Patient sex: M
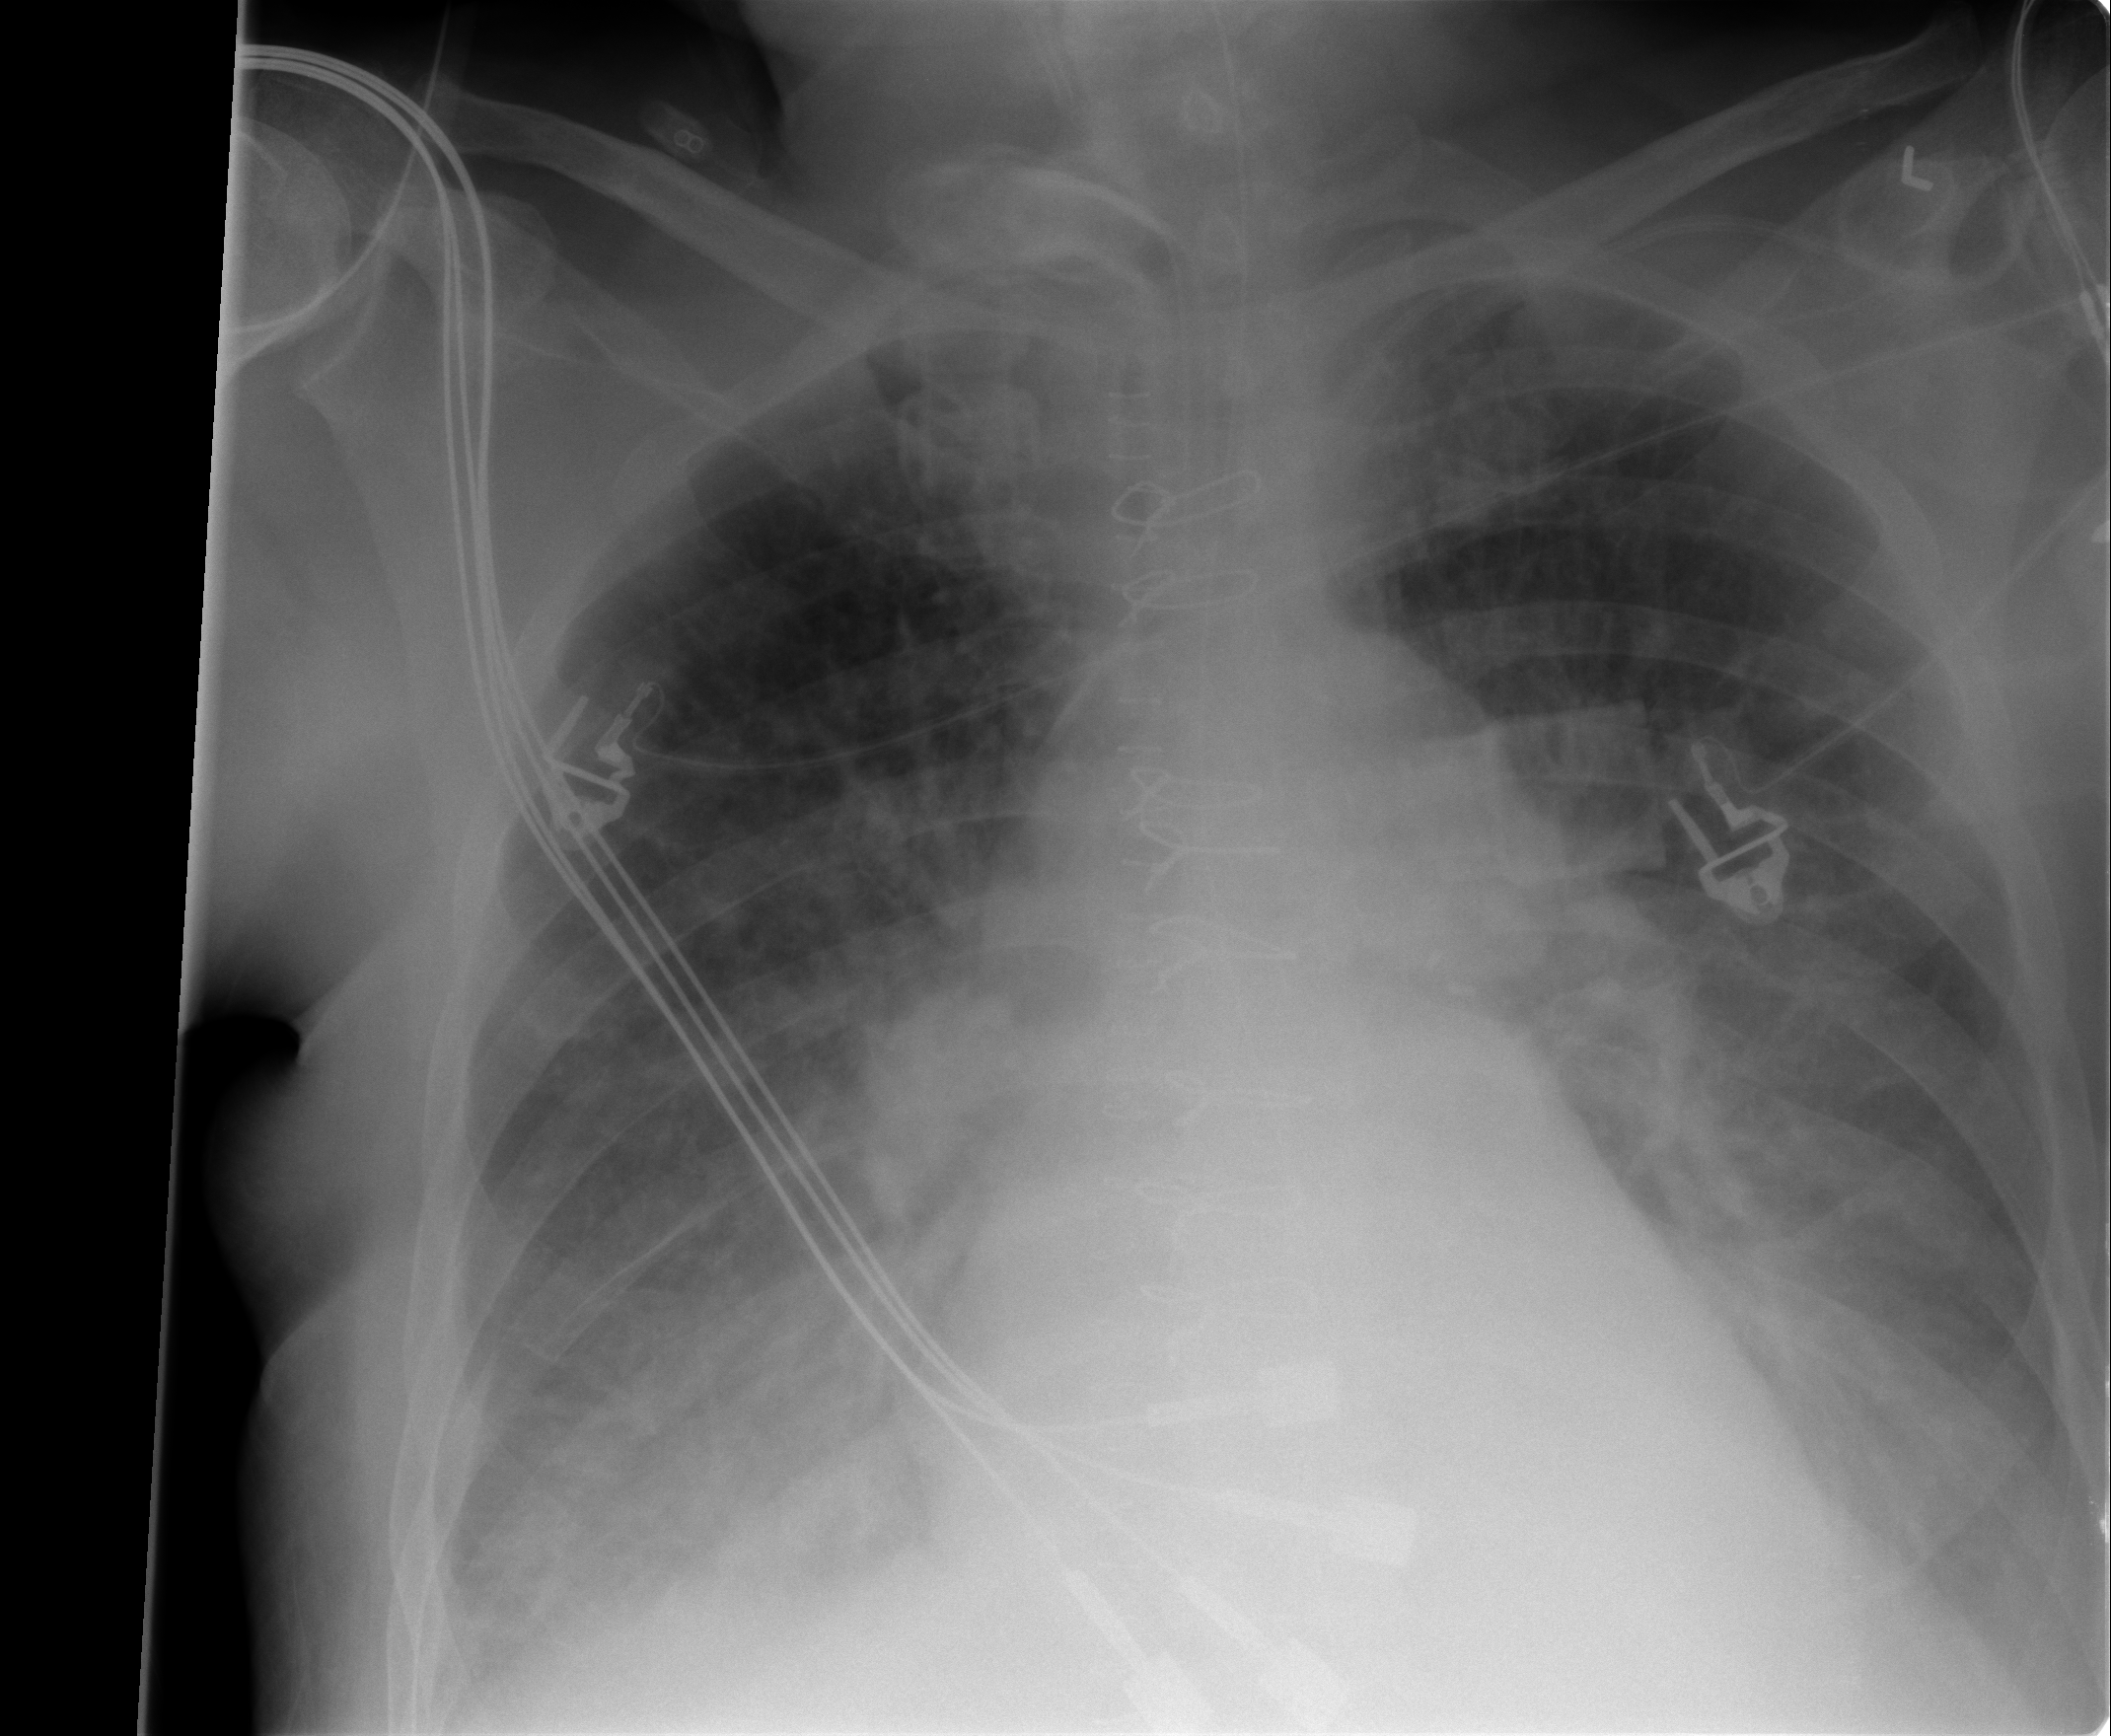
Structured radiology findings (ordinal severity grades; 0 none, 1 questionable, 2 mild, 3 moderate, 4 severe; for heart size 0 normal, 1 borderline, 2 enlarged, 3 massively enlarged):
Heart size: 2
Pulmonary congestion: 2
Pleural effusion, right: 2
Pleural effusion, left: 2
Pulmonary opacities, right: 1
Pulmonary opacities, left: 1
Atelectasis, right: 2
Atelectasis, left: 2